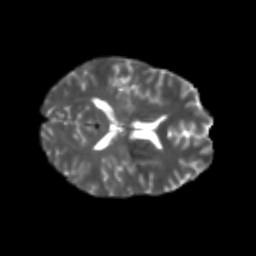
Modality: T2w
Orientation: axial
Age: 24
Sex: female
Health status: healthy
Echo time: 0.074 s